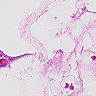
Metastatic tissue present: no